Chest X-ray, AP view. Patient: 48 years old, sex M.
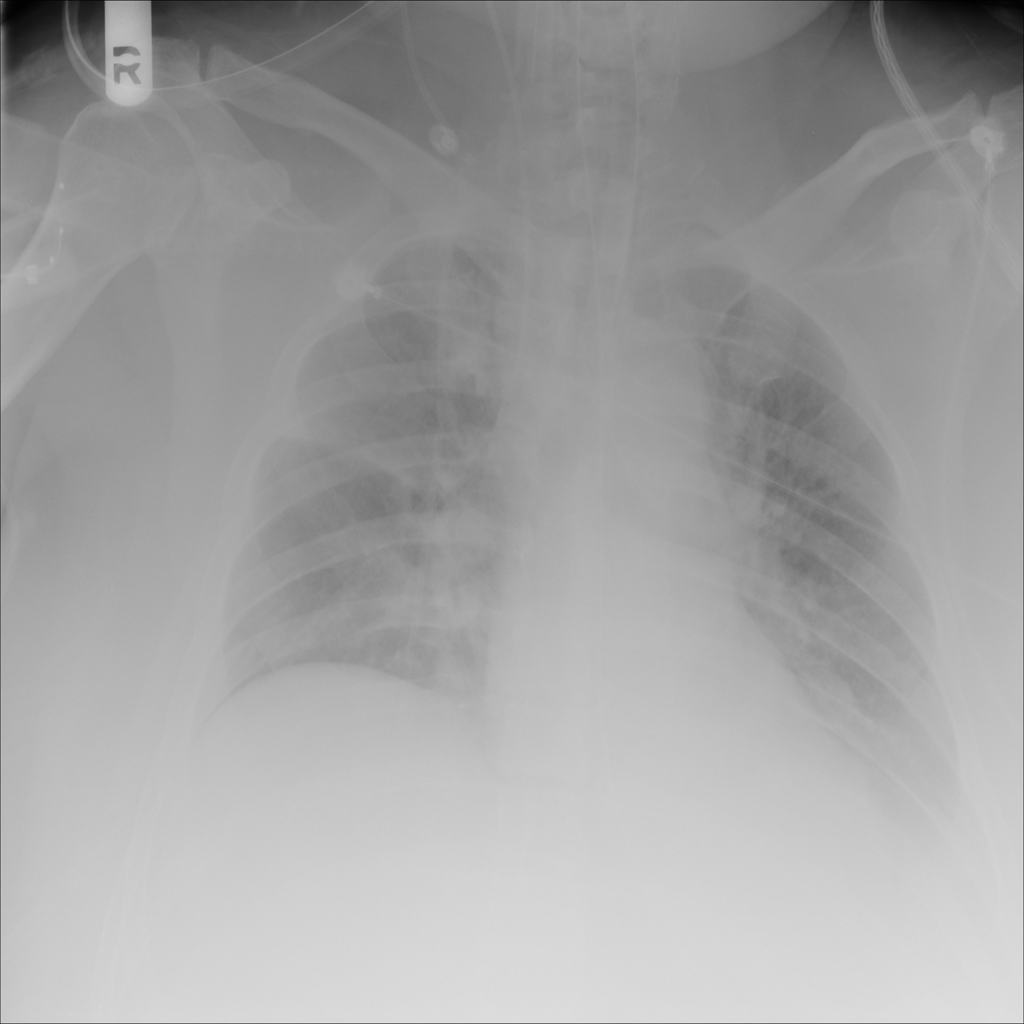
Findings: Effusion